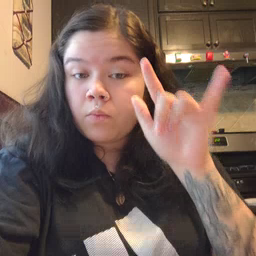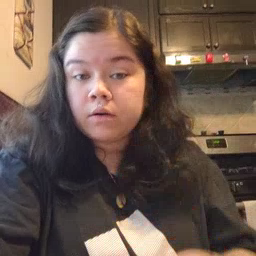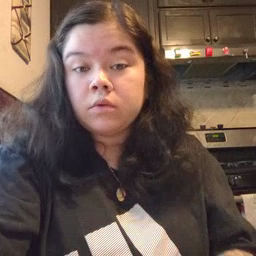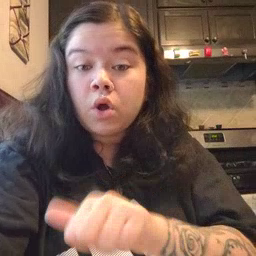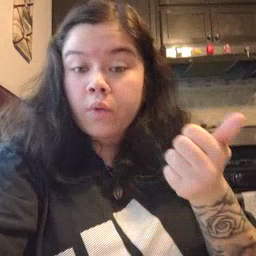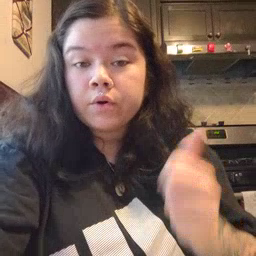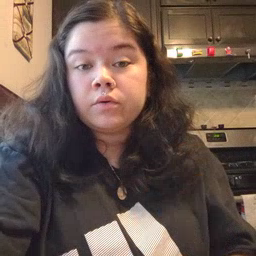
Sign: another